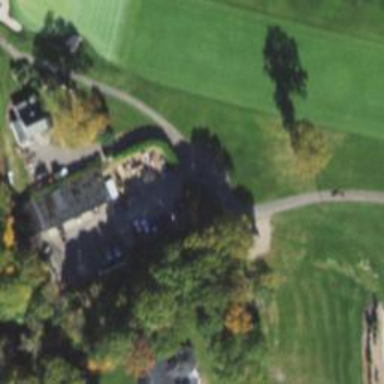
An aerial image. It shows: Pathway for golfing.